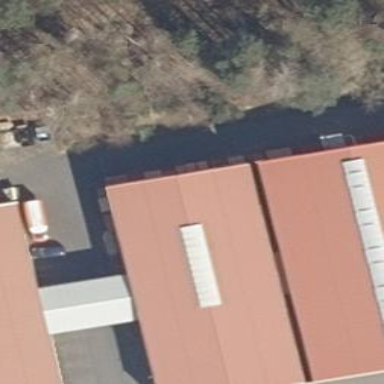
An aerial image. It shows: Commercial building.